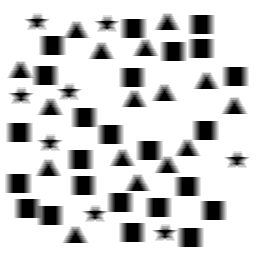
Squares: 24
Triangles: 16
Stars: 8
Total shapes: 48